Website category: book
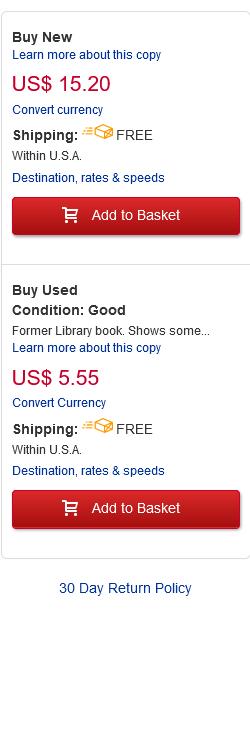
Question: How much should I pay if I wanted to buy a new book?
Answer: US$ 15.20

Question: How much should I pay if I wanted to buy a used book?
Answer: US$ 5.55

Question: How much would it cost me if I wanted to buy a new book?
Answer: US$ 15.20

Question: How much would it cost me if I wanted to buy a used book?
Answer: US$ 5.55

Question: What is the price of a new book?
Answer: US$ 15.20

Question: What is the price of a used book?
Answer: US$ 5.55

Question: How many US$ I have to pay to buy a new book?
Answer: US$ 15.20

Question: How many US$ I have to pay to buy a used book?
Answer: US$ 5.55

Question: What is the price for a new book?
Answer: US$ 15.20

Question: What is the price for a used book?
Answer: US$ 5.55

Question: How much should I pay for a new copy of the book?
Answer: US$ 15.20

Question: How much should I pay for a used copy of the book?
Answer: US$ 5.55

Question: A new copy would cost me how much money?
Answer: US$ 15.20

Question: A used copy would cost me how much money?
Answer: US$ 5.55

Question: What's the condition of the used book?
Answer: Good

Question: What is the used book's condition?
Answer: Good

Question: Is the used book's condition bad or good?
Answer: Good

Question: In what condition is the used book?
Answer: Good

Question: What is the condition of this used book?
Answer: Good

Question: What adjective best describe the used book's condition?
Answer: Good

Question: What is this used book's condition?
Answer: Good

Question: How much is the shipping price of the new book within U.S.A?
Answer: FREE

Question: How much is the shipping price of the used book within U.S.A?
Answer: FREE

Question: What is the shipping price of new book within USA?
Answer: FREE

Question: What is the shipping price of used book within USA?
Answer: FREE

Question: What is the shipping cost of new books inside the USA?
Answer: FREE

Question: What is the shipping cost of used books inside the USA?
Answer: FREE

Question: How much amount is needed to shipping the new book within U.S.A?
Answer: FREE

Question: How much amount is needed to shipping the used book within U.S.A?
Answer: FREE

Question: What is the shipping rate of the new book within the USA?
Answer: FREE

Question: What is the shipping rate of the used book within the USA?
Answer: FREE

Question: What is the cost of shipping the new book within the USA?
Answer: FREE

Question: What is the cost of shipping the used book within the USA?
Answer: FREE

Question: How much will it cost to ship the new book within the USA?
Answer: FREE

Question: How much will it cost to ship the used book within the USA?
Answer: FREE